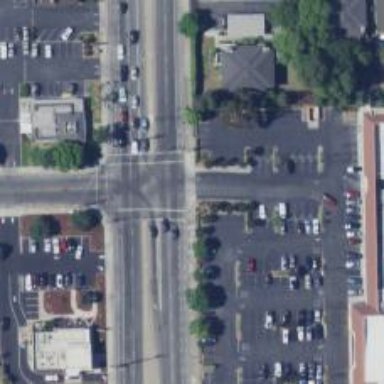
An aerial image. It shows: Solid stop line on the road marking.